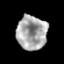
Tissue: prostate
Cell type: T cells
Senescence score: 0.3332
Nuclear area (px): 1007
Mean DAPI intensity: 168.563